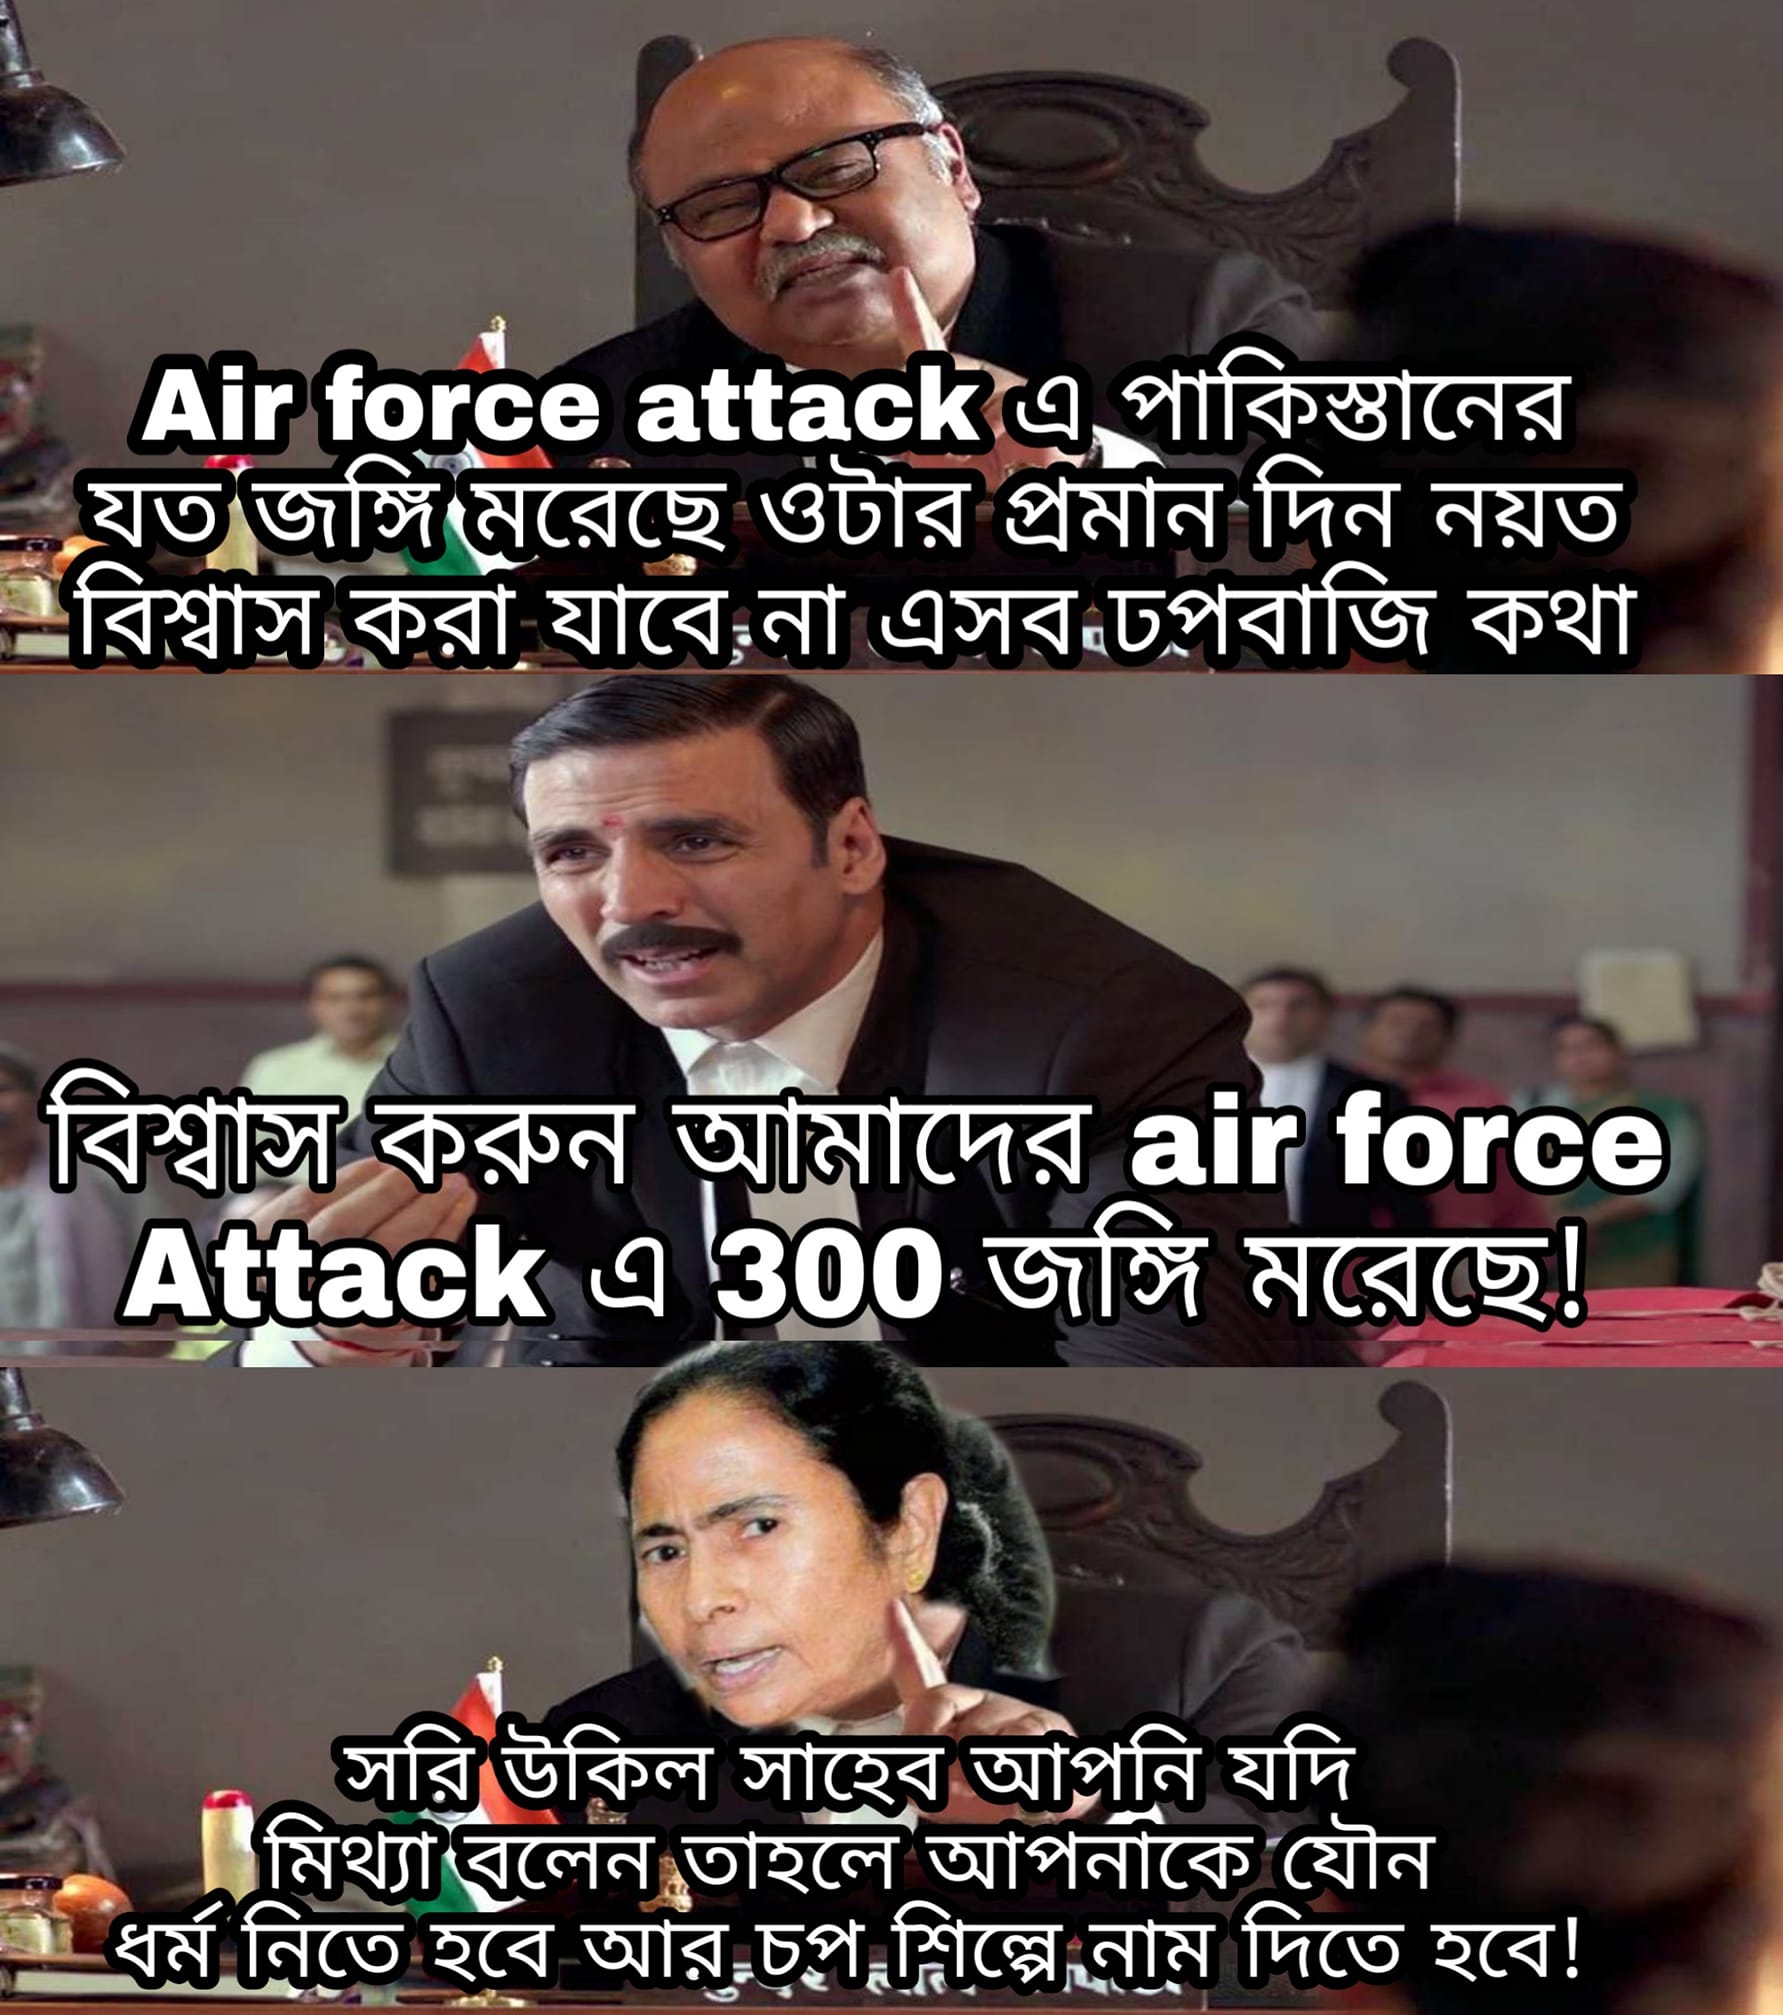
Caption: Air force attack এ পাকিস্তানের যত জঙ্গি মরেছে ওটার প্রমাণ দিন নয়ত বিশ্বাস করা যাবে না  এসব ঢপবাজির কথা    বিশ্বাস করুন আমাদের air force attack এ 300 জঙ্গি মারছে !     সরি উকিল সাহেব আপনি যদি মিথ্যা বলেন তাহলে আপনাকে যৌন ধর্ম নিতে হবে আর চপ শিল্পে নাম দিতে হবে !
Label: hate